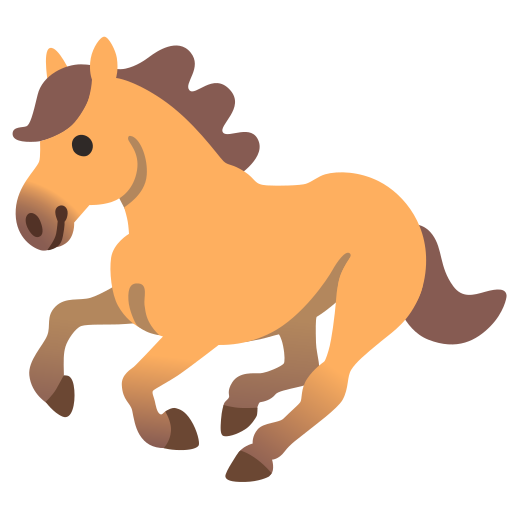
Emoji: 🐎